Question: I've been searching all throughout the internet for assistance, however there has been little to no solutions to my issue at hand. My project that im trying to get a gasp on is somewhat unique (UI is not exactly following the typical norms).
Current Development Enviroment:
- -
Below is a diagram of what i am trying to accomplish -- all within a UIView Controller:

- - - -
Im sure experienced developers are fully aware of my issue, and or what im about to ask. I understand that a static UITableView is required to be in a tableview controller, but I need to display both the UItableView's at the same time which means it has to be within a UIView.
I can make the interface look the way I need it to through the IB however when trying to compile and build I receive the error that requires the UITableView's to be within a UITableViewController and not a UIView Controller. I have seen many examples using a master-detail layout, but the only stipulation is that this UITableview NEEDS to be displayed 100% of the time when in this view.
So basically, I am asking for direction... but a code example never hurt either! Thank you 100x's over!
-Jonathan
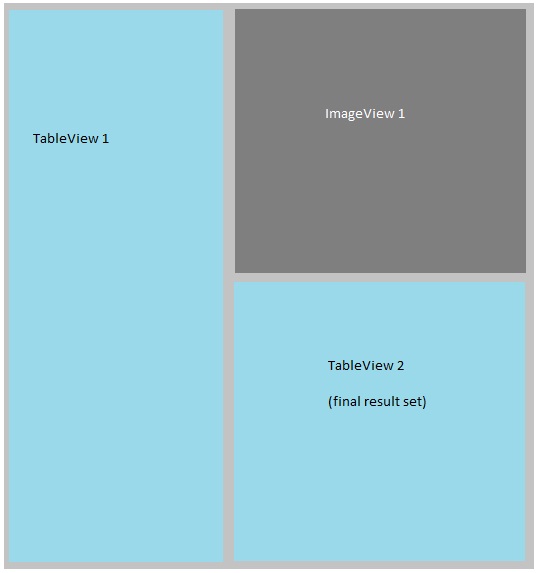
Answer: 'UITableViewController' is just a specialized 'UIViewController' specially designed to display full screen 'UITableView's. It is (quite) equivalent to use an 'UITableViewController' subclass or an 'UIViewController <UITableViewDataSource, UITableViewDelegate>' subclass to manage a tableview.
So even if 'UITableViewController' has some more spiecialized behaviors (automatically creates the UITableView if it does not exists, scrolls it automatically to display the keyboard, sets itself as the 'delegate' and 'dataSource' of the unique 'UITableView' it manages, etc), you can use a standard 'UIViewController' to manage a 'UITableView' and be its 'dataSource' to fill it.
That's even a way to manage a tableview that is not taking the full screen (as 'UITableViewController' expects its 'view' property to directly be the 'UITableView' it manages, not a subview of its main view or whatever, and thus expects the 'UITableView' to take the whole screen, contrary to using an 'UIViewController' that has an 'UITableView' as a custom-sized subclass of its 'view')
---
So in your case, you can have an 'UIViewController' that has two 'IBOutlets', one for each 'tableView', and that unique 'UIViewController' can be the 'dataSource' (and 'delegate') of the 'UITableViews'. That's not a problem. Just be careful then in your datasource methods to distinguish if you are returning data for the first or the second 'UITableView' to feed the correct tables each time.
'''
@interface MyViewController : UIViewController <UITableViewDataSource, UITableViewDelegate>
@property (nonatomic, retain) IBOutlet UITableView* masterTableView;
@property (nonatomic, retain) IBOutlet UITableView* detailsTableView;
@end
@implementation MyViewController
@synthesize masterTableView = _masterTableView;
@synthesize detailsTableView = _detailsTableView;
// Proper memory mgmt not shown here:
// - don't forget to set self.masterTableView and self.detailsTableView to nil in viewDidUnload
// - and to release _masterTableView and _detailsTableView in your dealloc method
-(UITableViewCell*)tableView:(UITableView*)tableView cellForRowAtIndexPath:(NSIndexPath*)indexPath
{
UITableViewCell* cell;
if (tableView == self.masterTableView)
{
static NSString* kMasterCellIdentifier = @"MasterCell";
cell = [tableView dequeueReusableCellWithIdentifier:kMasterCellIdentifier];
if (!cell)
{
cell = [[[UITableViewCell alloc] initWithReuseIdentiier:kMasterCellidentifier] autorelease];
// do some configuration common to all your master cells
}
// configure the rest of your cell for each property that is different from one cell to another
}
else if (tableView == self.detailsTableView)
{
// Do exactly the same principle, but for the cells of your "details" TableView
}
return cell;
}
'''